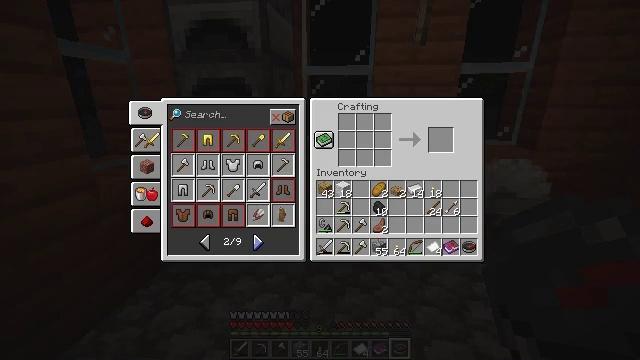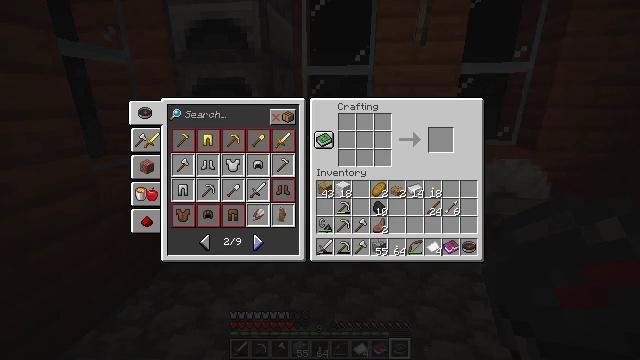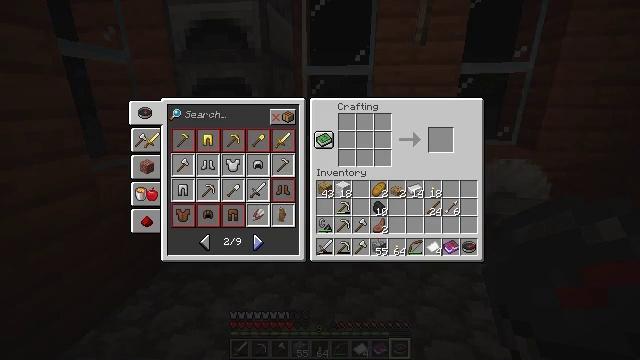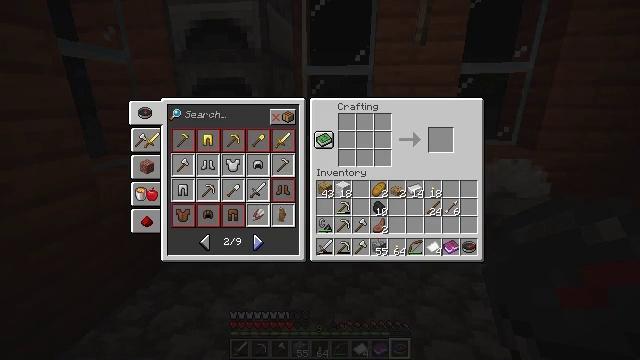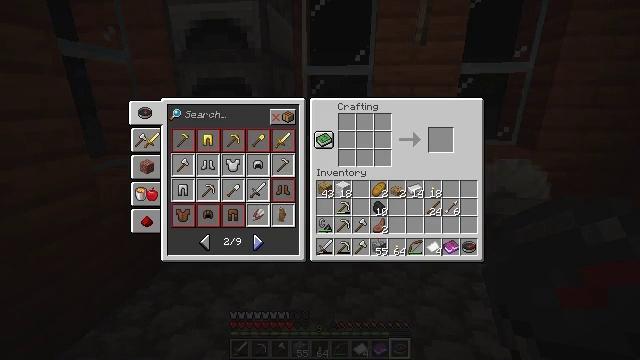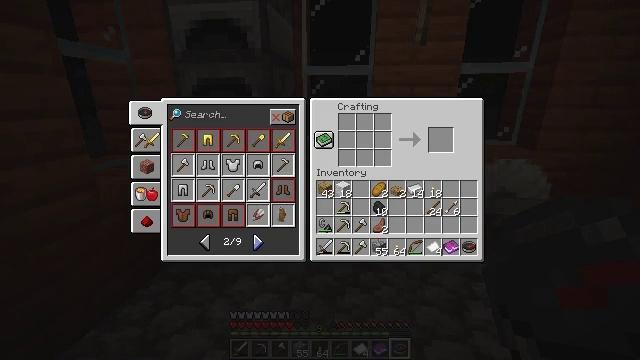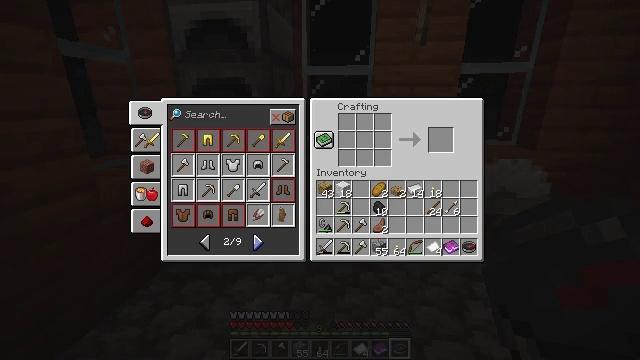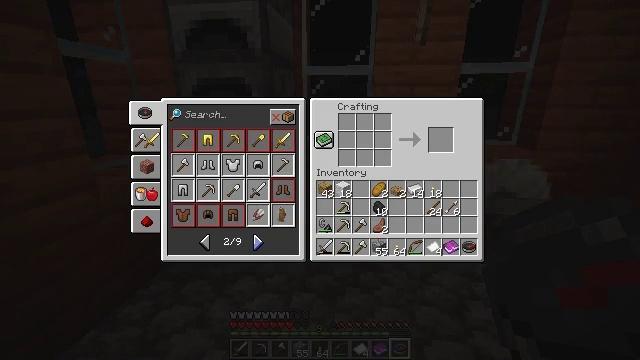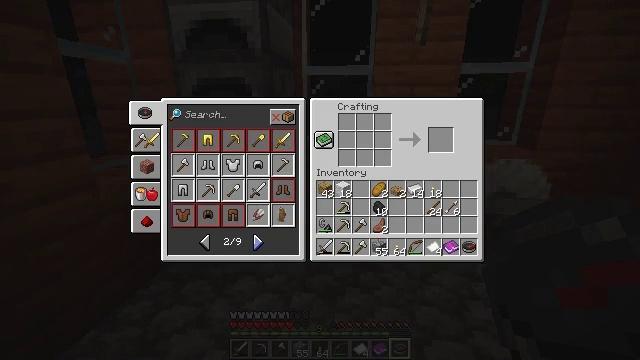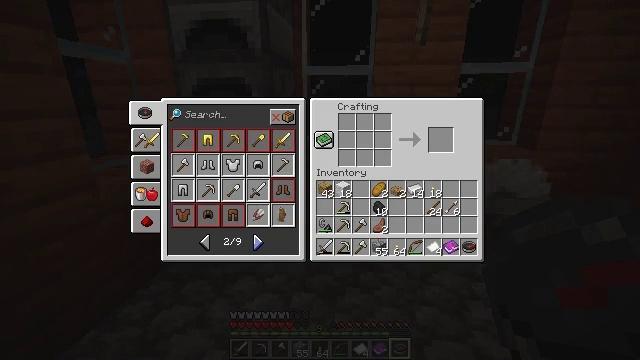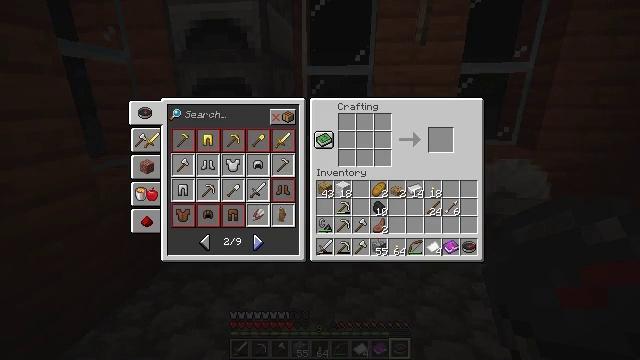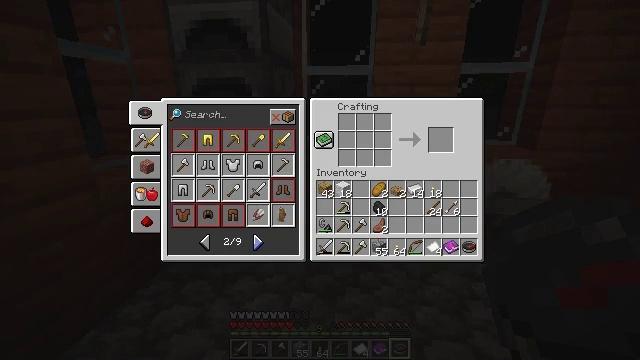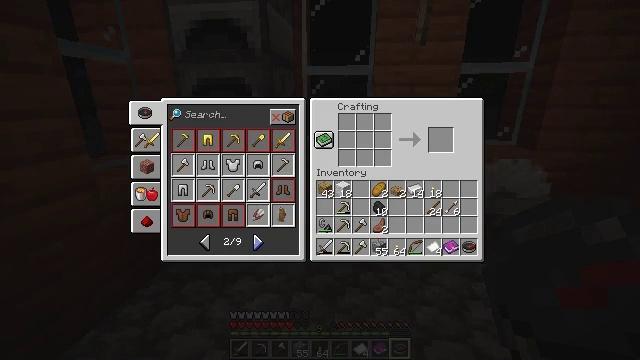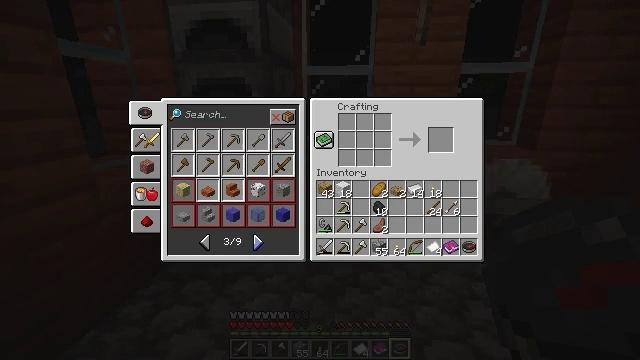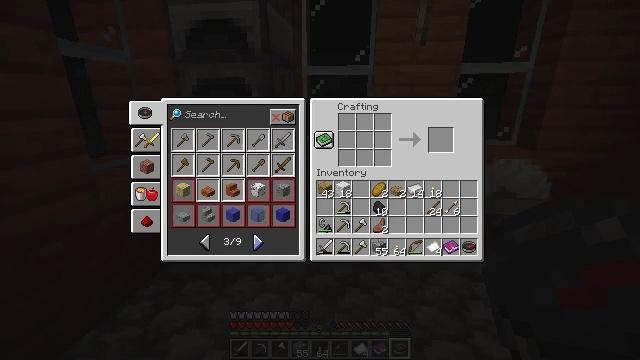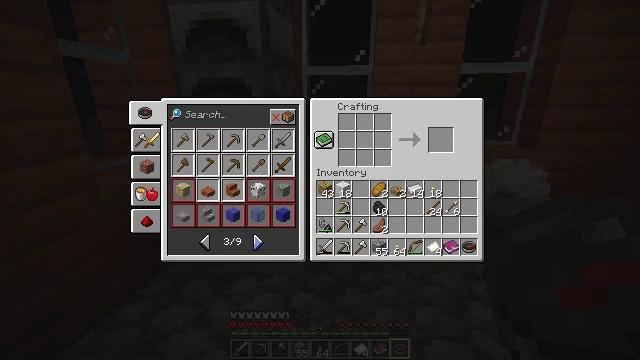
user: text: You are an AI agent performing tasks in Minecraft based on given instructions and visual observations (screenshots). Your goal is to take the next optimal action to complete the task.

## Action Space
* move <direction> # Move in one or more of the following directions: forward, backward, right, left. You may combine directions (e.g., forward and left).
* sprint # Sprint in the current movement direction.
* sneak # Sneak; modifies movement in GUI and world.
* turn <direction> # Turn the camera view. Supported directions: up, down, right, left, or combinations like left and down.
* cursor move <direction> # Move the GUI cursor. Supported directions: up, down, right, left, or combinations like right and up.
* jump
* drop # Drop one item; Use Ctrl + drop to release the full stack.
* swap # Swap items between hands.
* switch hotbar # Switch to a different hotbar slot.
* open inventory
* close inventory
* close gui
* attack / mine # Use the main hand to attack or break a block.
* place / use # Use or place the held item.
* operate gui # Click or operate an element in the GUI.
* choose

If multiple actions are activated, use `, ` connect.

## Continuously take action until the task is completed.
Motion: motion action
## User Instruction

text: Craft a painting.
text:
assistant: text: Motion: no_op
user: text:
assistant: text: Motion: no_op
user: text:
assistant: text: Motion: no_op
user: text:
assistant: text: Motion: no_op
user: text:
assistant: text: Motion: no_op
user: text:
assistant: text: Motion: no_op
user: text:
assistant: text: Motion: no_op
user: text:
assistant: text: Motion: no_op
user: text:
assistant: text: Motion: no_op
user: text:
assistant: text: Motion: no_op
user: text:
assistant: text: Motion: no_op
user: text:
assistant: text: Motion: no_op
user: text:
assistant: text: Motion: attack / mine
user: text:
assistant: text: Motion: attack / mine
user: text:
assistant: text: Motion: attack / mine
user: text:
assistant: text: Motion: no_op
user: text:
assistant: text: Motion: no_op
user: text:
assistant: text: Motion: no_op
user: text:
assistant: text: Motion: no_op
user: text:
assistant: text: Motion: no_op
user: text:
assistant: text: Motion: no_op
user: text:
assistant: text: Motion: no_op
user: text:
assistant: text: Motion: no_op
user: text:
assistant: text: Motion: attack / mine
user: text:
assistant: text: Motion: attack / mine
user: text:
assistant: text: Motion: attack / mine
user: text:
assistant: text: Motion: no_op
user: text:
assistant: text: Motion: no_op
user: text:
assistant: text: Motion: no_op
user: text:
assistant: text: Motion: no_op